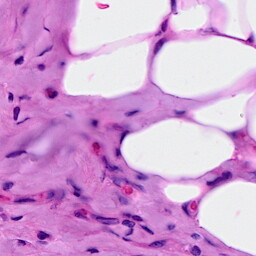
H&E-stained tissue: Breast